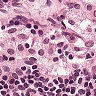
Metastatic tissue present: no